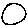
Label: circle